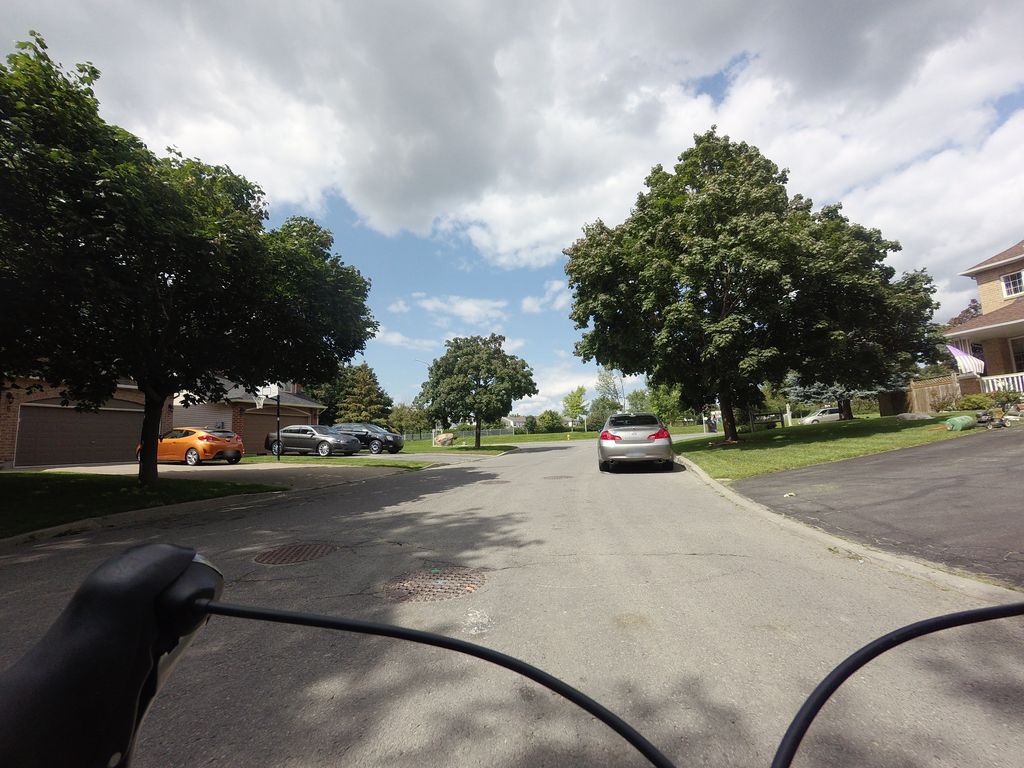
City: ottawa-gatineau